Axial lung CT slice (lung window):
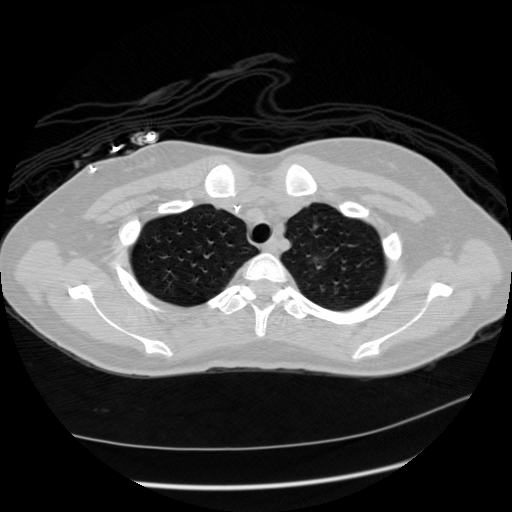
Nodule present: no